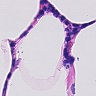
Metastatic tissue present: no